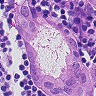
Metastatic tissue present: yes